Question: I'm trying to download a public link (no login required). See the below:

Essentially in the browser you can select download as zip from the menu, but I don't have enough storage space on my laptop, so I'd like to do it on AWS.
The links are in the format:
'''
https://mega.co.nz/#F!XXXXXXXX!XXXXXXXXXXXXXXXXXX-XXX
'''
Things I've tried that don't work:
- <URL>-
If anyone has a working command line script or knows how I might build something of the form for the command line
'$ megadownloader https://mega.co.nz/#F!XXXXXXXX!XXXXXXXXXXXXXXXXXX-XXX'
that would be awesome.
If there is a way in the browser (tried but couldn't find) to just find a static link by which I could then paste into a simple 'urllib2' script in Python, that would even be the best, but I couldn't find such a link in the source of the mega.co.nz page.
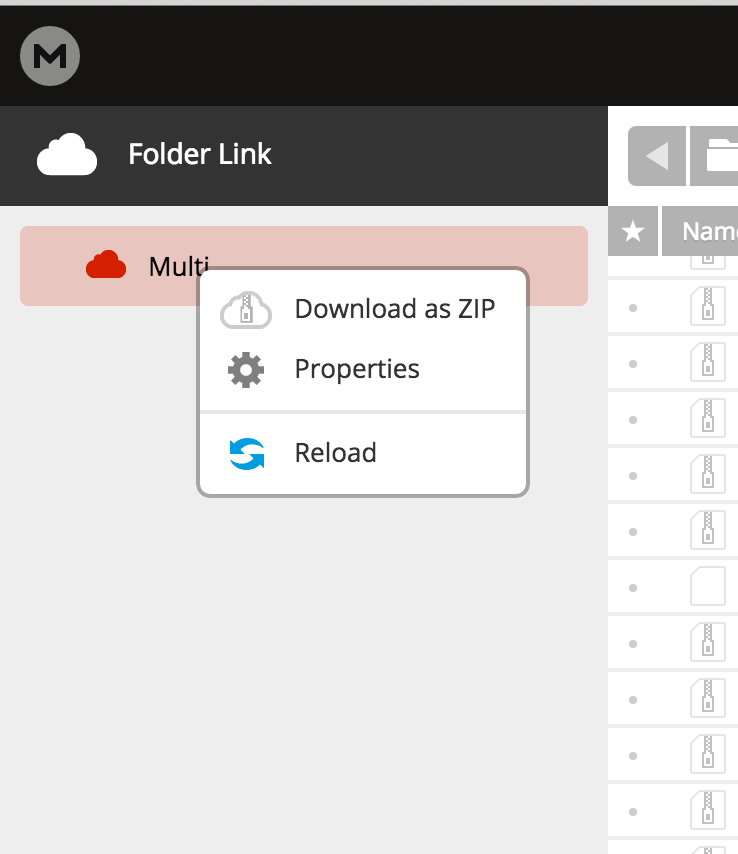
Answer: You are not using a simple file server, but a web application that offers to download files as ZIP. If it is zipping "on fly" server side, the static link you want may not exist at all.
When facing such a problem, the only foolproof way is (it is a python based way as you question is tagged as python) :
- 'mechanize''urllib2''urlib.request''CookieProcessor'- -
Ok it is not a very precise answer, but it should give you enough hints and the path to go. Feel then free to ask more detailed questions here if you get stuck anywhere in the procedure : just give the python code you have written and explain what you do not know how to do. You should get more precise answers.